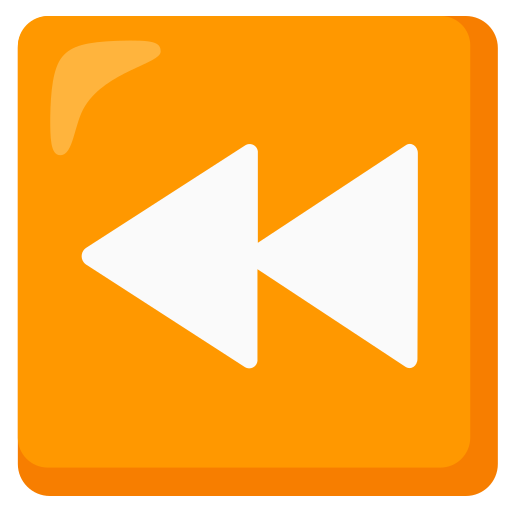
Emoji: ⏪